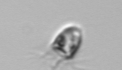
Label: Balanion